Field crop: maize
Growth stage: 2
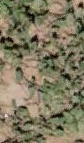
Species: convolvulus